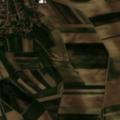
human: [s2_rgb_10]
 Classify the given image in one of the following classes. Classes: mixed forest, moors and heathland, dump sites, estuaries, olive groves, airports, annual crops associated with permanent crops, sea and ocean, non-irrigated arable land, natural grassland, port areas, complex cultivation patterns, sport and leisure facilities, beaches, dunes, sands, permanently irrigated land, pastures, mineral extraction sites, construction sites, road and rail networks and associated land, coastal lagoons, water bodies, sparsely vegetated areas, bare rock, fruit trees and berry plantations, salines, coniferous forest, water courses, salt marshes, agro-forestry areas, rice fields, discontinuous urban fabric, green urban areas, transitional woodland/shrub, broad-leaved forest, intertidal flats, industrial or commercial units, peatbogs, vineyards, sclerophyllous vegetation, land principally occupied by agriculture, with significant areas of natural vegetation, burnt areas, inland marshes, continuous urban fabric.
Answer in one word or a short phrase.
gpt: discontinuous urban fabric, non-irrigated arable land, complex cultivation patterns